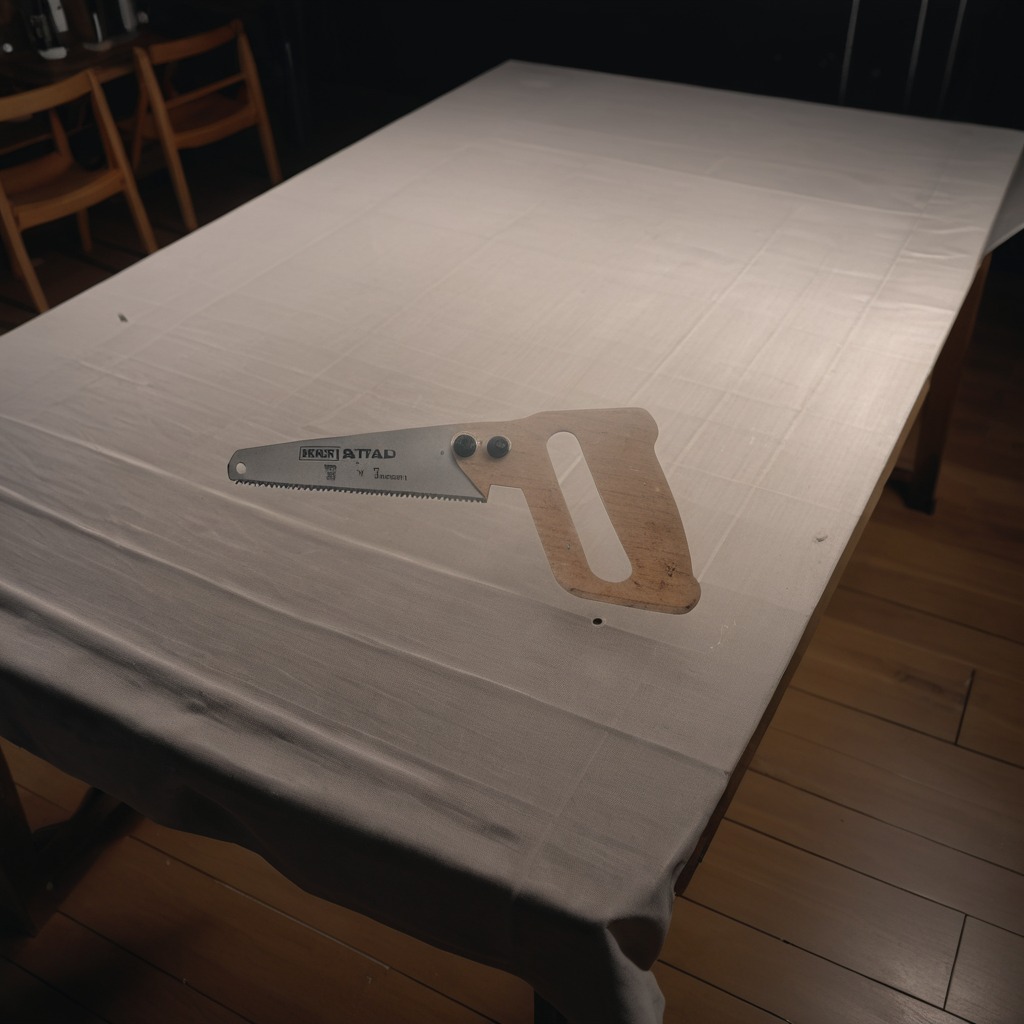
A metal saw is lying on a wooden table.